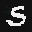
Label: 5